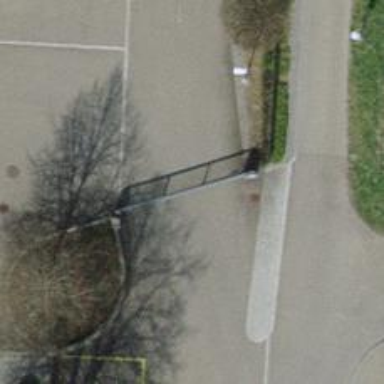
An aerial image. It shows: Gate.